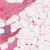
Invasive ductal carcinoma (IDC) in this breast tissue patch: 0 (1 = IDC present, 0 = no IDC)